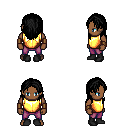
a pixel art fantasy rpg character, male body template, human, dark skin, gold chest armor, magenta pants, black long hairstyle, leather bracers, black shoes, four views (front, back, left, right), 2x2 character sprite sheet, small pixel art, hard edges, no anti-aliasing